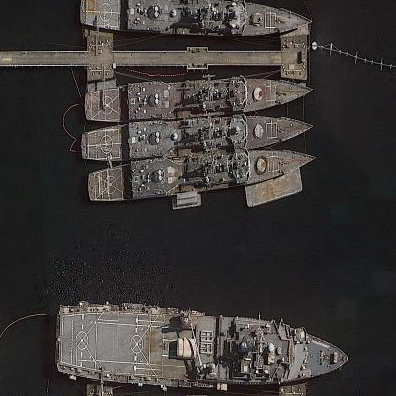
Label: destroyer